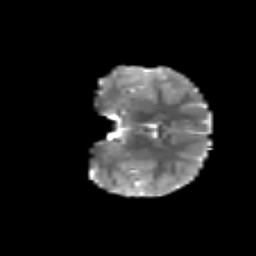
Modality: T2w
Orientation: coronal
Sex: female
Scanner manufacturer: siemens
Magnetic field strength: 3 T
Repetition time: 5 s
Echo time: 0.071 s